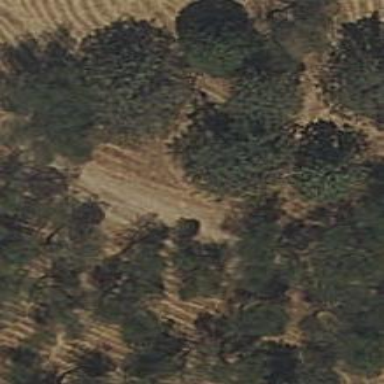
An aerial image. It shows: Dirt path.